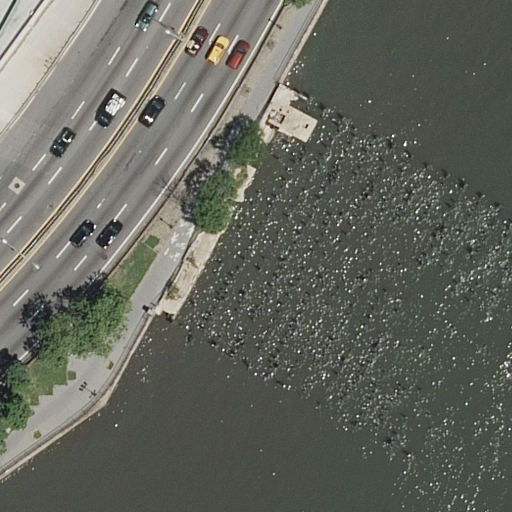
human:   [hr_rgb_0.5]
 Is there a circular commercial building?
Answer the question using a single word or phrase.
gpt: no

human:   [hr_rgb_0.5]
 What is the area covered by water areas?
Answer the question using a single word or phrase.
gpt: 6724m2

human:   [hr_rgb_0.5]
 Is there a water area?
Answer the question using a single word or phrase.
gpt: yes

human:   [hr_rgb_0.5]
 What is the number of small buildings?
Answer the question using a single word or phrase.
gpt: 0

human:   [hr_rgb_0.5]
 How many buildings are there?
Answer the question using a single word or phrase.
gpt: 1

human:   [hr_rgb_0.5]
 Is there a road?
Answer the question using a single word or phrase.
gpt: yes

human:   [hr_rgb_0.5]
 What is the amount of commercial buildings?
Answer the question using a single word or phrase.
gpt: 1

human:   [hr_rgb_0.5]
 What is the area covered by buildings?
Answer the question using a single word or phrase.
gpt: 748m2

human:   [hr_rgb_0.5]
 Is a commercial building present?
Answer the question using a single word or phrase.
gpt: yes

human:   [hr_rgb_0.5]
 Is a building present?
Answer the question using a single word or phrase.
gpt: yes

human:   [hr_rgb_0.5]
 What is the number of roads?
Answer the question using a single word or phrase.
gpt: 4

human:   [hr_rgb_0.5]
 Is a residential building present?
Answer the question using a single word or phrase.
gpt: no

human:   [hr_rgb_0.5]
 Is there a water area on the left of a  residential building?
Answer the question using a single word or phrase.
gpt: no

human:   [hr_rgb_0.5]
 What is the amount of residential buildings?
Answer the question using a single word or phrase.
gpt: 0

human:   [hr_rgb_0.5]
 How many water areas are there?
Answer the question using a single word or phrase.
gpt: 1

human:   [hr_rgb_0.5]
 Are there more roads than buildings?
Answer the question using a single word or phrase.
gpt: yes

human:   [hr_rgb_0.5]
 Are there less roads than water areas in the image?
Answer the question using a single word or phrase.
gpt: no

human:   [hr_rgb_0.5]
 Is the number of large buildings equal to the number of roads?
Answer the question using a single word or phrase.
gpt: no

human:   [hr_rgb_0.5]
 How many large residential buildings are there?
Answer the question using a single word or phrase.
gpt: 0

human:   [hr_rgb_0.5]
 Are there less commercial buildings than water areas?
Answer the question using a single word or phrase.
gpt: no

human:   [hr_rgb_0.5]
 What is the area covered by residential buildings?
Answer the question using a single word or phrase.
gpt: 0m2

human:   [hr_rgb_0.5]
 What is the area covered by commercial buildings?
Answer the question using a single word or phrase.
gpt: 748m2

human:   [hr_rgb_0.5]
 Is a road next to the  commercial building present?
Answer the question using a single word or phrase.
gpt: yes

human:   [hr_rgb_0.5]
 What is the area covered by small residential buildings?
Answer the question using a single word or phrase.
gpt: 0m2

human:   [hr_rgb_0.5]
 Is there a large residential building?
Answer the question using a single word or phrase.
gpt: no

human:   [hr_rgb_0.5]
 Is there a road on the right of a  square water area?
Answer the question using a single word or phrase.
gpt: no

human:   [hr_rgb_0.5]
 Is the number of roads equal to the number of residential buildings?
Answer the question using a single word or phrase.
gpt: no

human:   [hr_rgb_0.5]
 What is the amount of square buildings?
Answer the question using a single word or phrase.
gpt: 0

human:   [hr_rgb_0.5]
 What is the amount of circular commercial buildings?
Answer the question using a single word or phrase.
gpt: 0

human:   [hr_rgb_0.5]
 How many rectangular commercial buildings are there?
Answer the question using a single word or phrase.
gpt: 0

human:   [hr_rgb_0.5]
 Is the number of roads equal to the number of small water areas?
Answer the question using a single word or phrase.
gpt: no

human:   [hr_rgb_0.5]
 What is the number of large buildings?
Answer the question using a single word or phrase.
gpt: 1

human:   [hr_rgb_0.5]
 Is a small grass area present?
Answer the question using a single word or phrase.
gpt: no

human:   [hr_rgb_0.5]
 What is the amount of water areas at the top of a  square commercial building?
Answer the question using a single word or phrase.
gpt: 0

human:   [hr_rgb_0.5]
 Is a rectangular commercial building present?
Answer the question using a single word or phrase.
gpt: no

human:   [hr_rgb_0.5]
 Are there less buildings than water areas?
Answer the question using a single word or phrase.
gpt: no

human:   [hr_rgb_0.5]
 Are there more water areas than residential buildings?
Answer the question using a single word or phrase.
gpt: yes

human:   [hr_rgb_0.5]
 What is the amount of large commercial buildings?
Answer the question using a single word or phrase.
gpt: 1

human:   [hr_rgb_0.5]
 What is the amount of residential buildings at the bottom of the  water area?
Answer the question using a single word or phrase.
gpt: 0

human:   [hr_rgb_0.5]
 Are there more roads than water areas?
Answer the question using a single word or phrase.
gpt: yes

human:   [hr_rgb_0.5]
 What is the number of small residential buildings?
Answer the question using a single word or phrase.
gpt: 0

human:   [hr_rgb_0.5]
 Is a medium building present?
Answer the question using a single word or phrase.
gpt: no

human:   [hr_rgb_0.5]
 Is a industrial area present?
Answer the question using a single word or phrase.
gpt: no

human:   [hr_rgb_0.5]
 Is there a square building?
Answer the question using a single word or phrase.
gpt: no

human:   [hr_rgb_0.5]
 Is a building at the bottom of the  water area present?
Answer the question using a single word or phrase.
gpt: no

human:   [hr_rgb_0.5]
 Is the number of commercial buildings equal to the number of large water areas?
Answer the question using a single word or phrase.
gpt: yes

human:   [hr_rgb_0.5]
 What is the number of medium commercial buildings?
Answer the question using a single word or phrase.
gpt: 0

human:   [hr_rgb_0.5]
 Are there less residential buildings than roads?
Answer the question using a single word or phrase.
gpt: yes

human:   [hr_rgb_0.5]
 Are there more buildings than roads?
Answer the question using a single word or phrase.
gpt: no

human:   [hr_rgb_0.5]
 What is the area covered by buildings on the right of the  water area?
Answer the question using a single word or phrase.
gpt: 0m2

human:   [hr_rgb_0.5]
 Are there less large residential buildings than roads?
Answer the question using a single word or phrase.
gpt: yes

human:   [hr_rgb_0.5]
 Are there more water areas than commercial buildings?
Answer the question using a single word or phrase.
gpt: no

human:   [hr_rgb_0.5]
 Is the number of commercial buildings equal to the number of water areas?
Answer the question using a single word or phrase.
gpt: yes

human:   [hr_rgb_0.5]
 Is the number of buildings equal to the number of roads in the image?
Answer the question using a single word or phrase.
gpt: no

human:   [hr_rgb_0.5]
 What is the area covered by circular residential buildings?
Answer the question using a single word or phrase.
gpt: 0m2

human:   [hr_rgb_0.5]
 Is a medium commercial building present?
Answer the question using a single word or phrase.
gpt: no

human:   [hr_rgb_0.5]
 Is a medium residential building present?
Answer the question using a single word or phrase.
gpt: no

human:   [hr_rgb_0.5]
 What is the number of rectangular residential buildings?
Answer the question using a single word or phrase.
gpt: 0

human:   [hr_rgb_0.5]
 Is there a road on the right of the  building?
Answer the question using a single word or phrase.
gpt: yes

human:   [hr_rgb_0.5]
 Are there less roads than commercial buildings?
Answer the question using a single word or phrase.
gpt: no

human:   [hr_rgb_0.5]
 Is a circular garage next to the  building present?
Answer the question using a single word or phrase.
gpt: no

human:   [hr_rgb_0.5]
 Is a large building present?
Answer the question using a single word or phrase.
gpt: yes

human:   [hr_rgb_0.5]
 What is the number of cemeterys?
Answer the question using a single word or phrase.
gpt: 0

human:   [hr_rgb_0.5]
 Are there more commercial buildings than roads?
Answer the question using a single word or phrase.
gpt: no